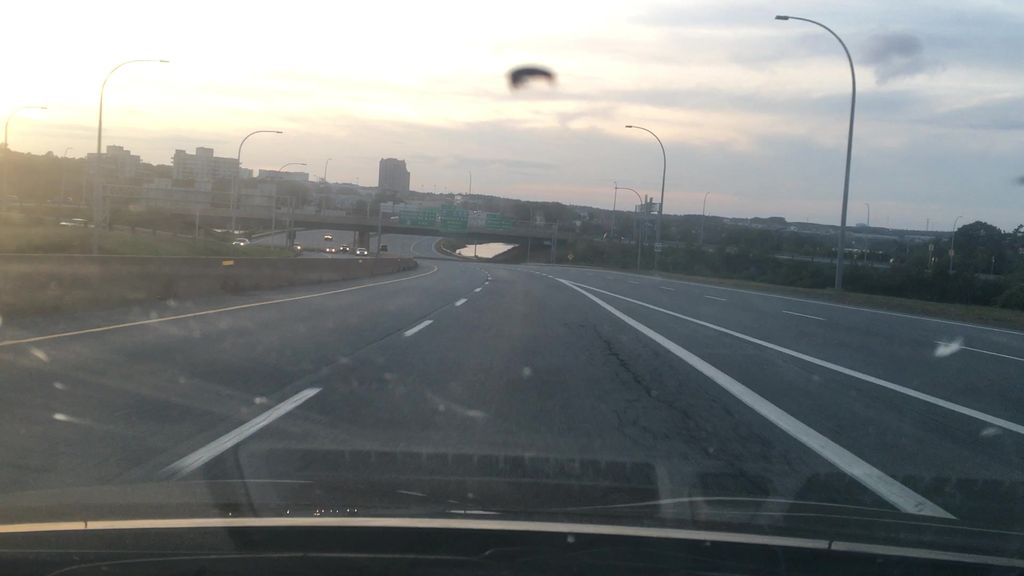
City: halifax